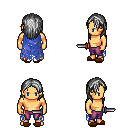
a pixel art fantasy rpg character, male body template, human, tanned skin, blue tattered cape, magenta pants, gray long hairstyle, brown slippers, dagger, four views (front, back, left, right), 2x2 character sprite sheet, small pixel art, hard edges, no anti-aliasing